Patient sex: F
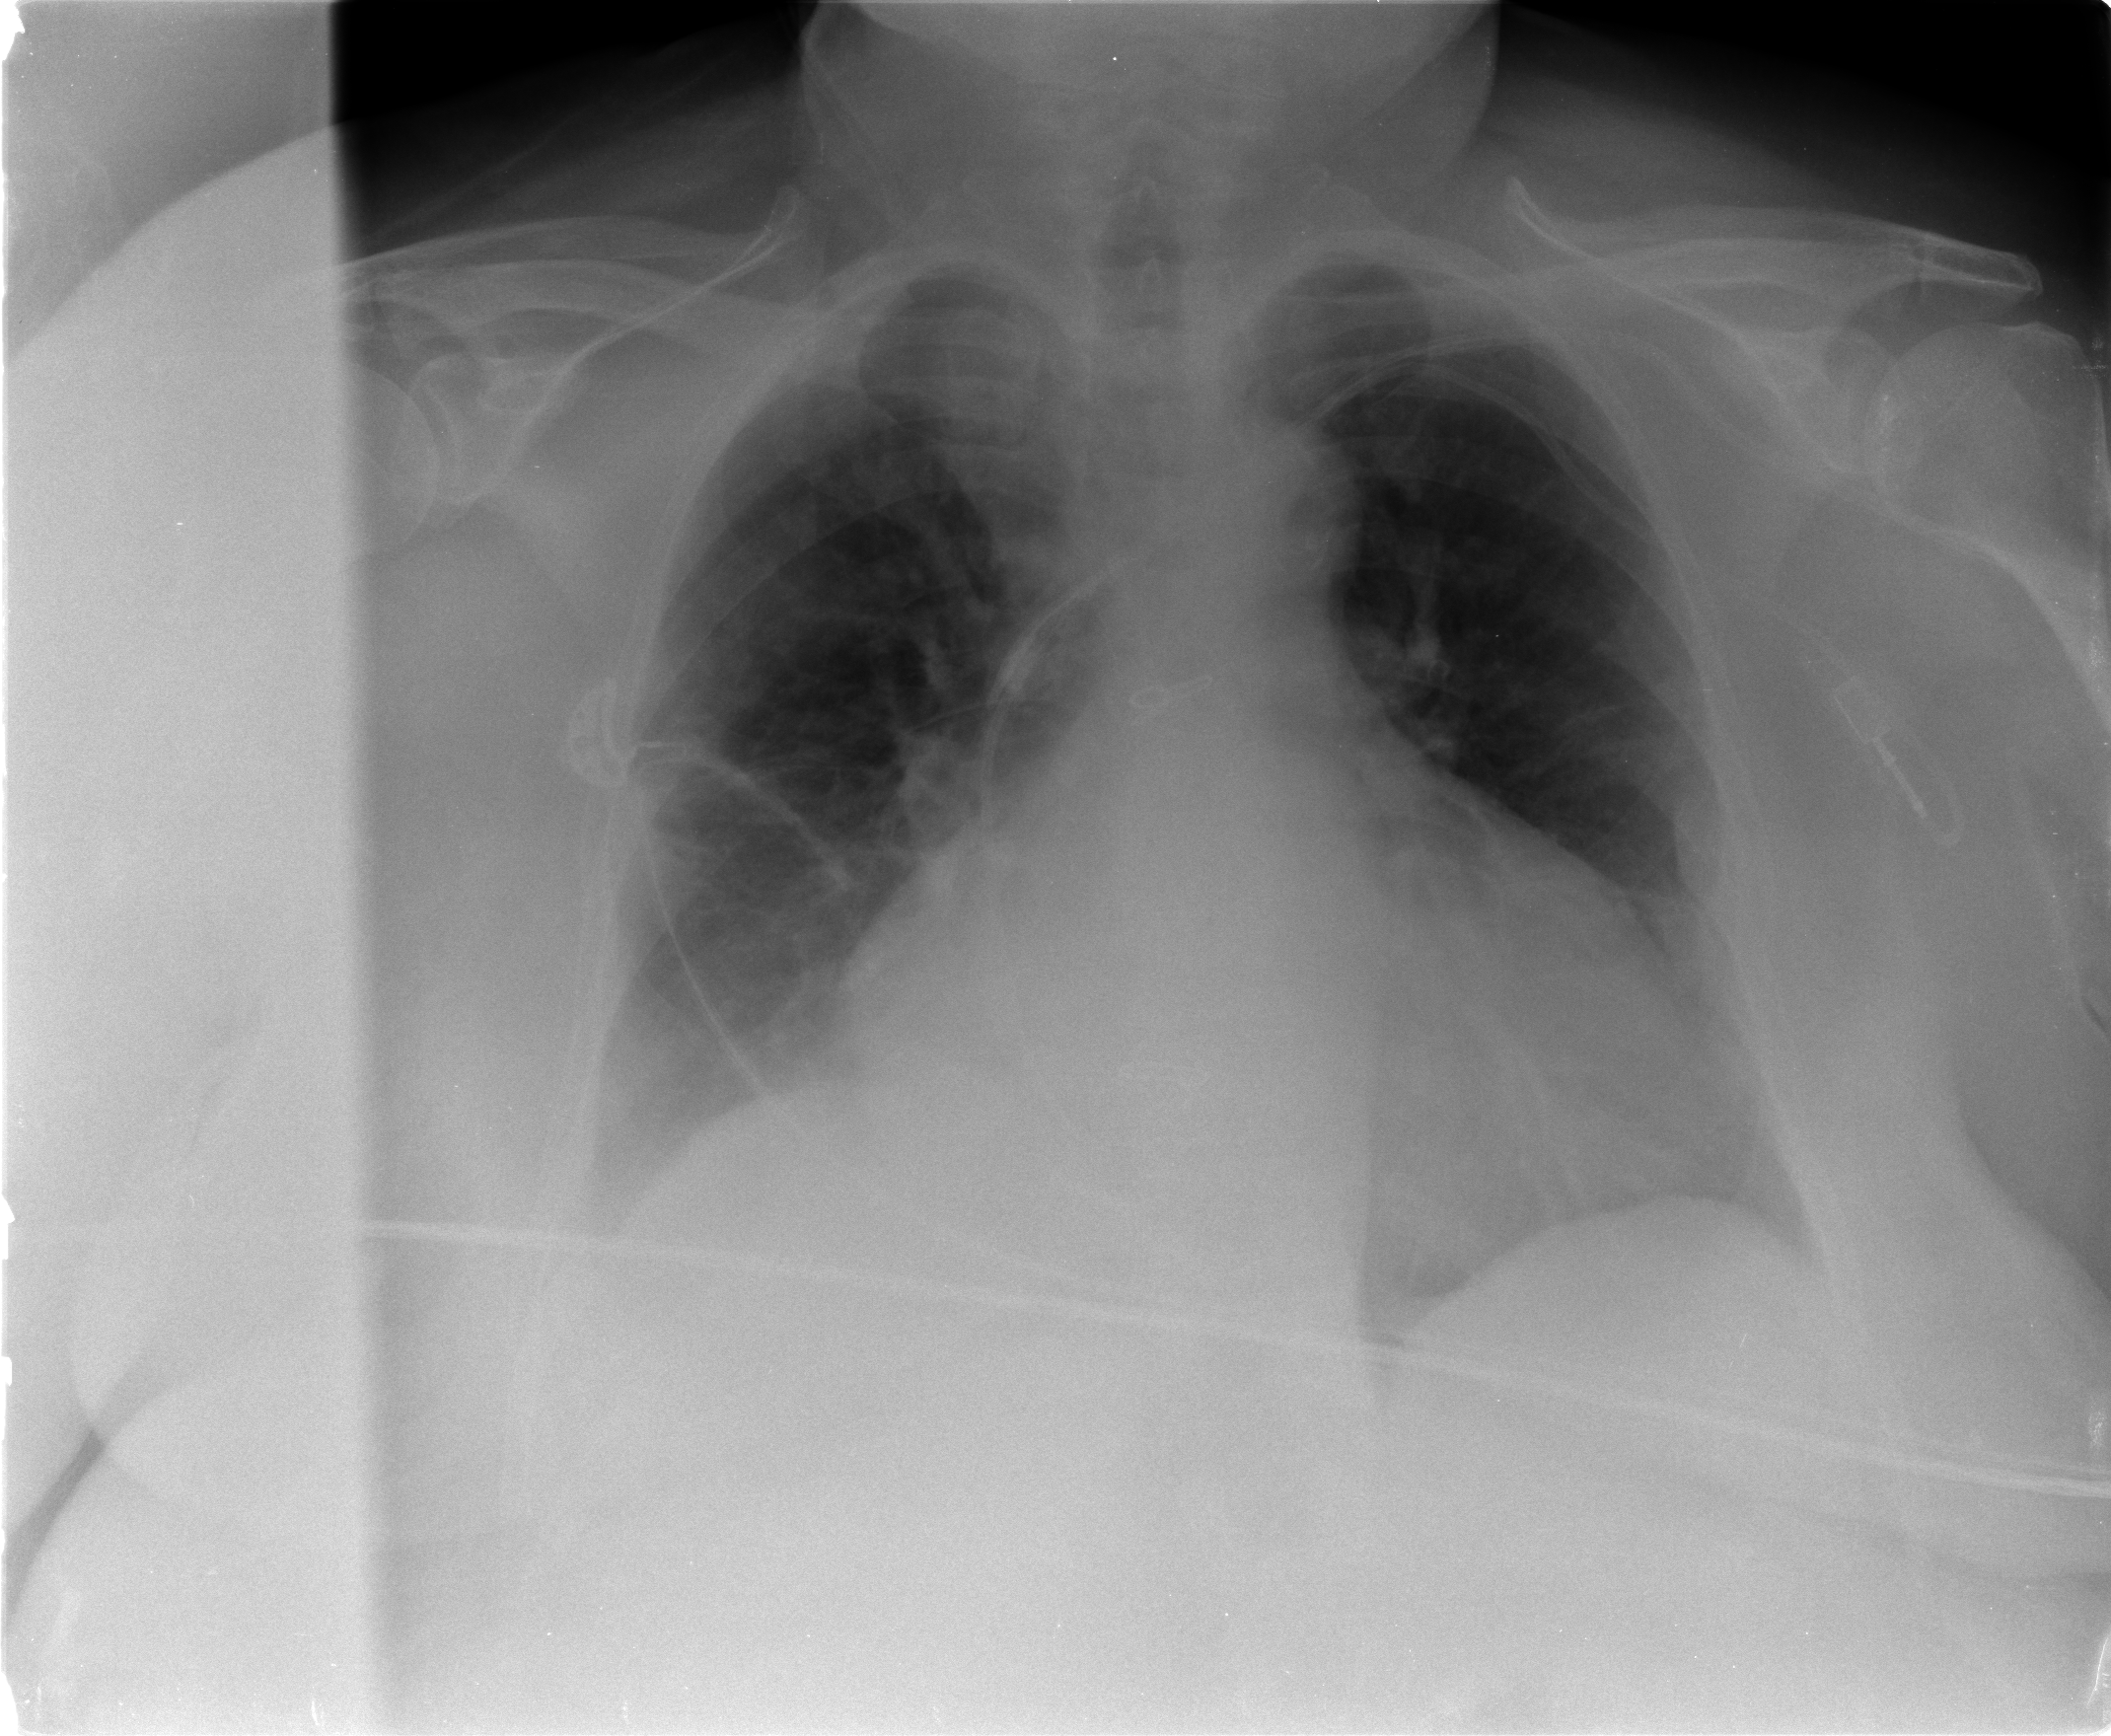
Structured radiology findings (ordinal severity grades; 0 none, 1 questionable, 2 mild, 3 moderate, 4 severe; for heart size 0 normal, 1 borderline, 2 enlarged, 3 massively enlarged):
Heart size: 2
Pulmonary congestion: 2
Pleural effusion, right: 0
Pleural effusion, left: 0
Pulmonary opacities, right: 1
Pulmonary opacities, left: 0
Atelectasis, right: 2
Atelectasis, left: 0